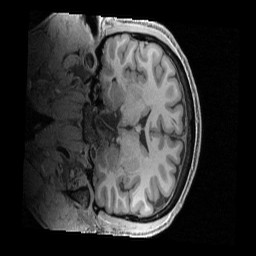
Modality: T1w
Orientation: coronal
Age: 42
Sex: male
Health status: ill
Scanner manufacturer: siemens
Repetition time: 2.4 s
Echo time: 0.00231 s